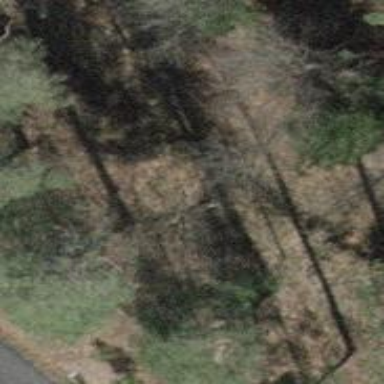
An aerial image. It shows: Grass track road with grade3 tracktype.